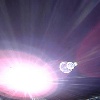
Label: sunburn